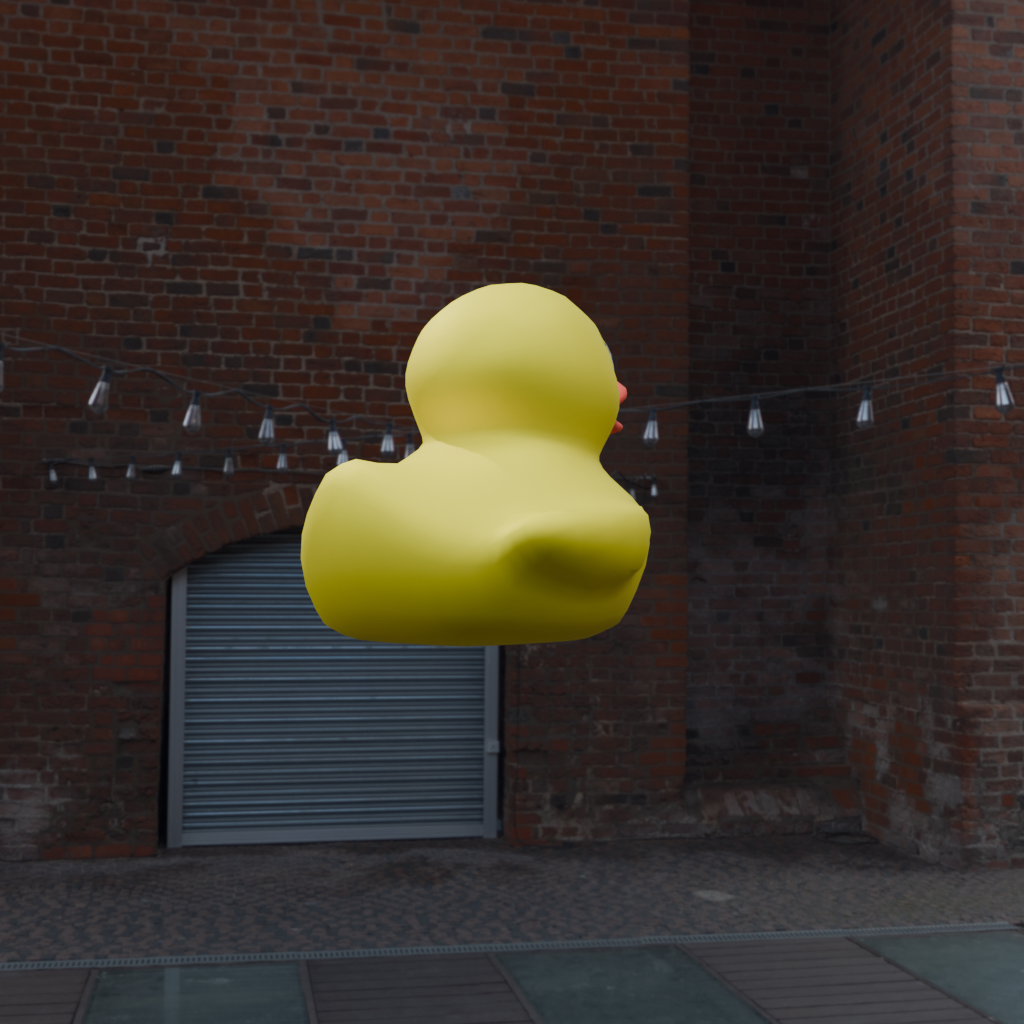
an image of a yellow rubber duck seen from <back_right> ourtyard with historic red brick buildings.